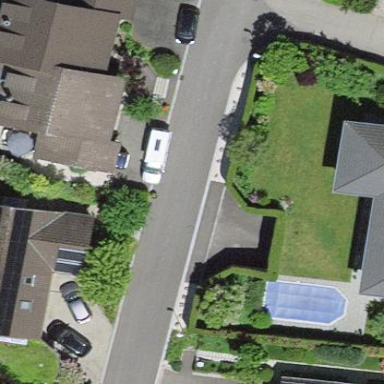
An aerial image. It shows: Semidetached house.